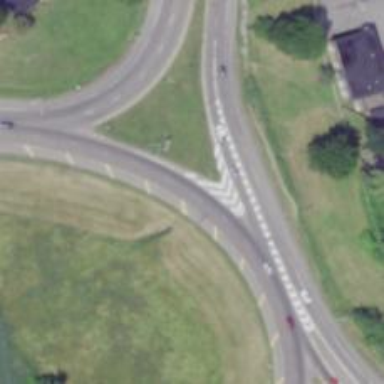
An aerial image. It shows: Primary highway intersecting roundabout.